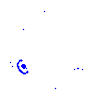
Particle: pion